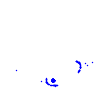
Particle: pion